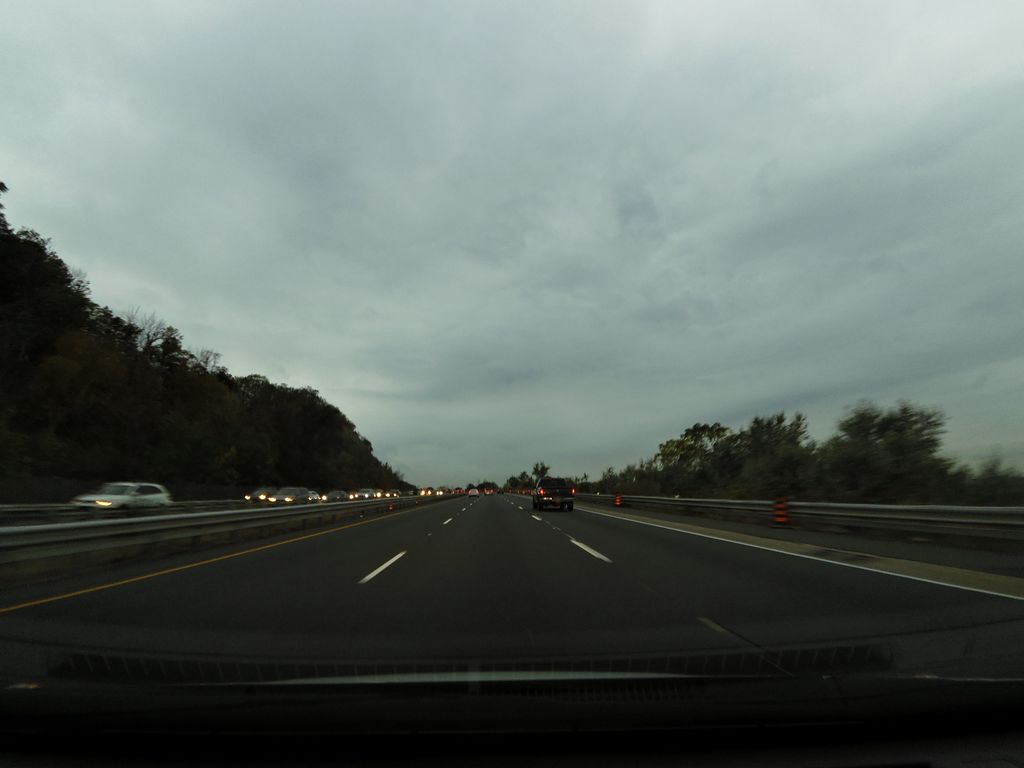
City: hamilton